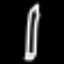
Label: pencil